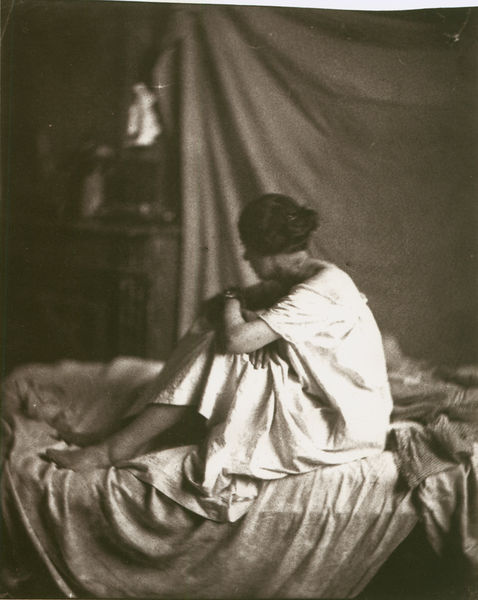
Titel: Modell in Hemd sitzt auf einem Bett im Atelier des Künstlers (modele en chemise assise sur un lit dans l'atelier de l'artiste)
Künstler: Ch. Nègre
Schlagwörter: fuß, kopf, schatten, weiß, sitzen, wäsche, ellbogen, frau, frisur, kleid, licht, schwarz, zimmer, tuch, jung, arm, falten, knoten, portrait, spiegel, vorhang, figur, haare, sitzend, decke, nachthemd, kamin, dutt, schrank, füsse, nacken, uhr, bett, schlafzimmer, laken, knie, scham, foto, fotografie, abgewandt, barfuss, schwarzweiß, photo, anrichte, bettlaken, vorhand, krankenhaus, wasserkanne, photografie, unterwäsche, abgewand, abwendend, 30er, adweisend